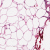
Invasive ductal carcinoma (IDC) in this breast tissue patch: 0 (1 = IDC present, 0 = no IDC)